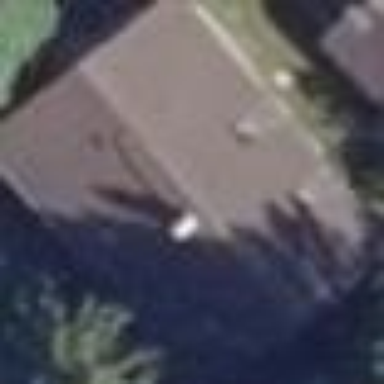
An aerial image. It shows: Detached building with gabled roof.